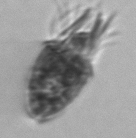
Label: Strombidium_tintinnodes